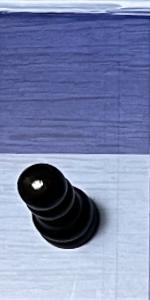
Label: Pawn_Black